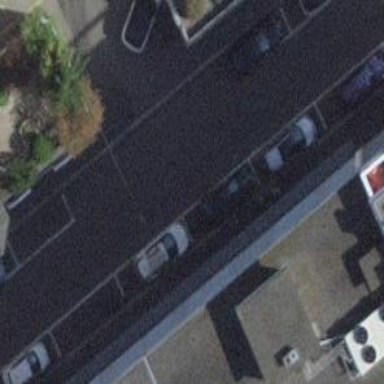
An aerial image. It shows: Street-side parking with parallel orientation.